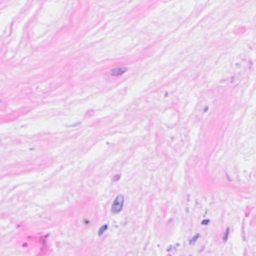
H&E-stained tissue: Breast